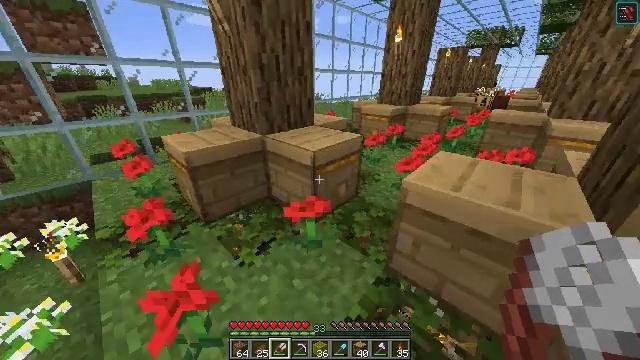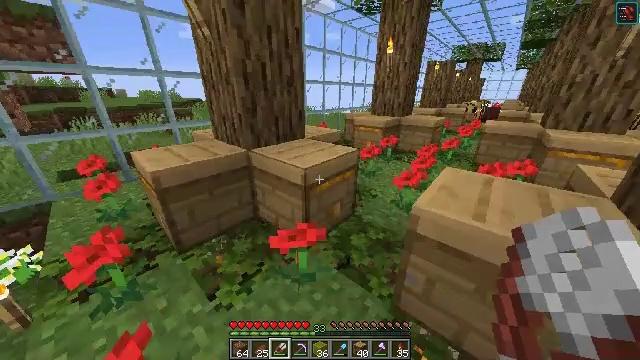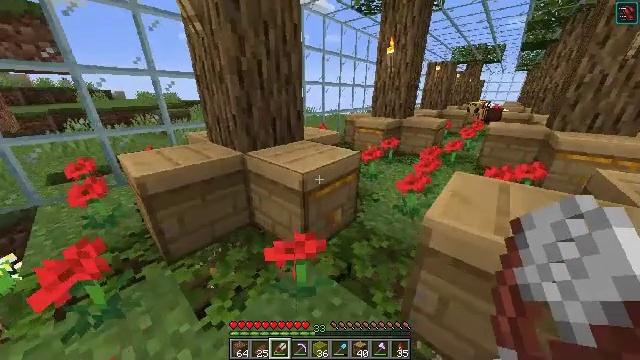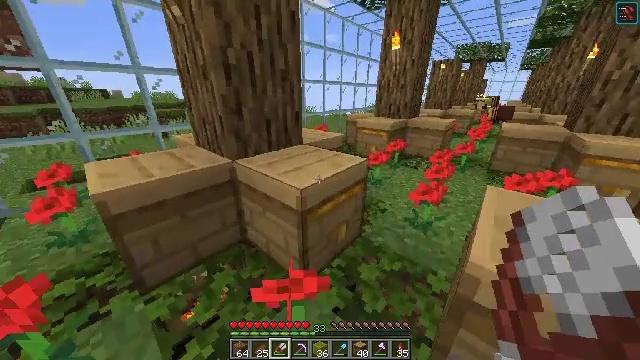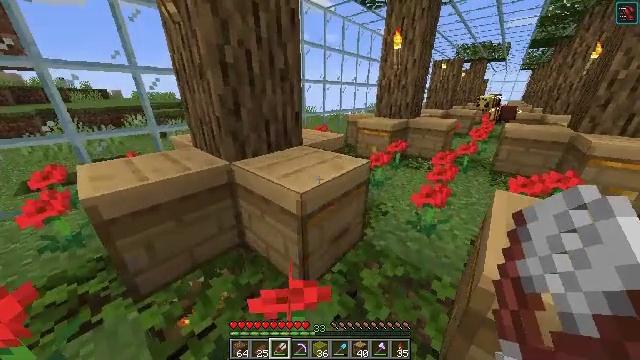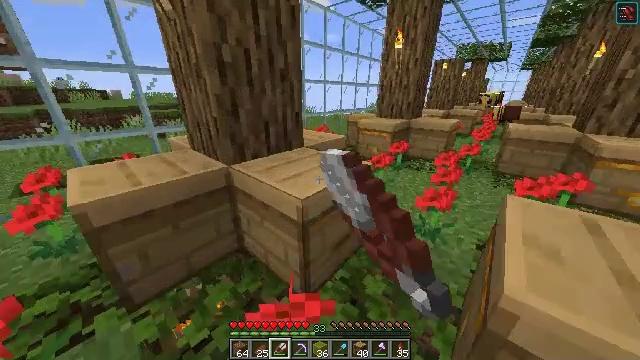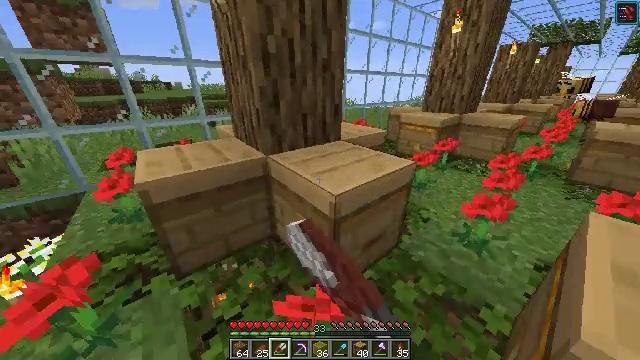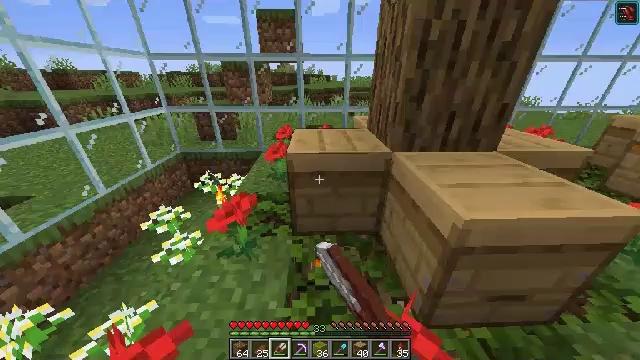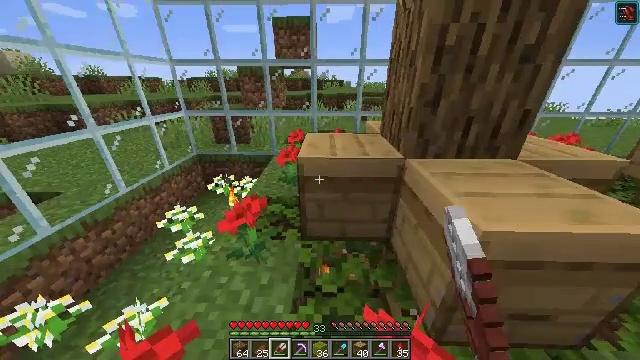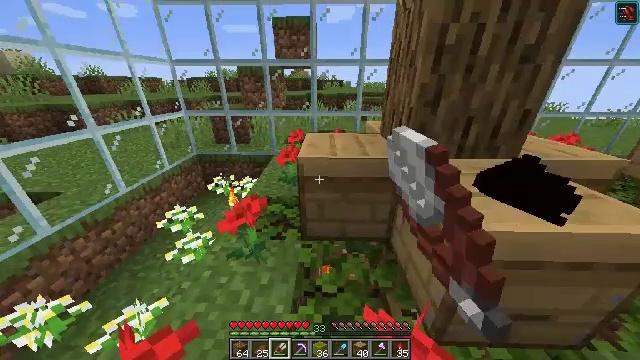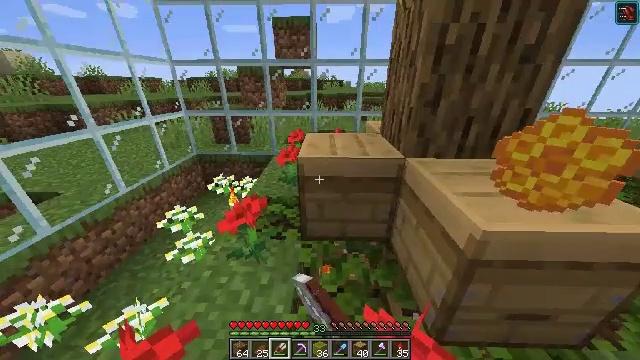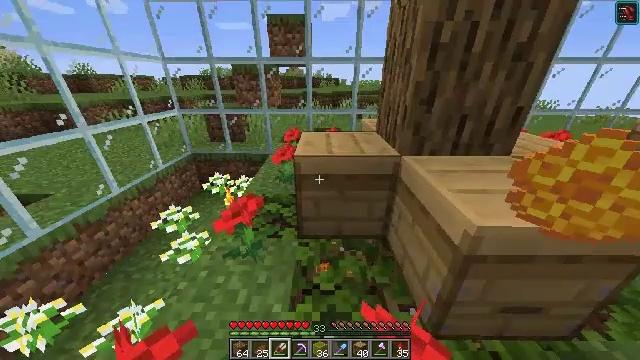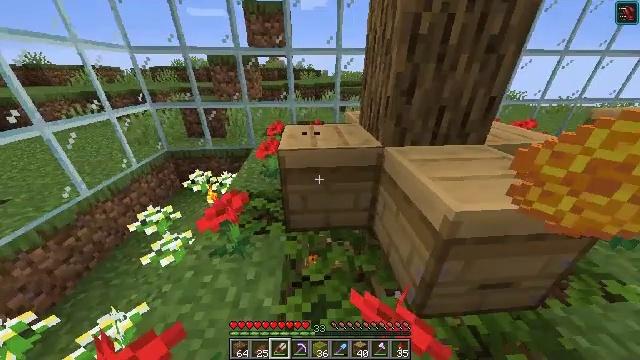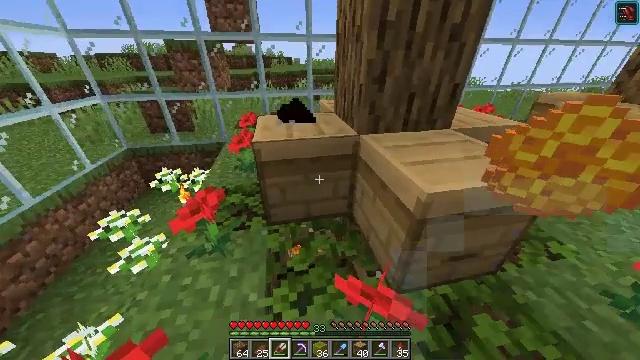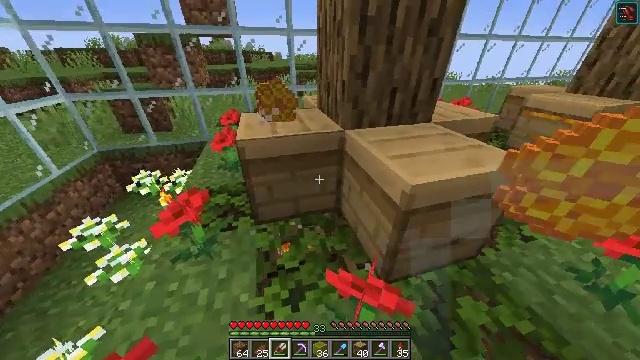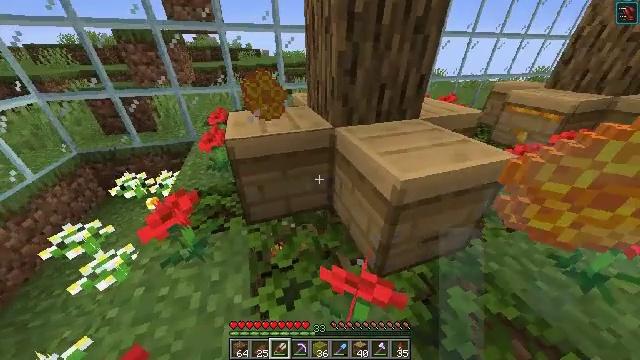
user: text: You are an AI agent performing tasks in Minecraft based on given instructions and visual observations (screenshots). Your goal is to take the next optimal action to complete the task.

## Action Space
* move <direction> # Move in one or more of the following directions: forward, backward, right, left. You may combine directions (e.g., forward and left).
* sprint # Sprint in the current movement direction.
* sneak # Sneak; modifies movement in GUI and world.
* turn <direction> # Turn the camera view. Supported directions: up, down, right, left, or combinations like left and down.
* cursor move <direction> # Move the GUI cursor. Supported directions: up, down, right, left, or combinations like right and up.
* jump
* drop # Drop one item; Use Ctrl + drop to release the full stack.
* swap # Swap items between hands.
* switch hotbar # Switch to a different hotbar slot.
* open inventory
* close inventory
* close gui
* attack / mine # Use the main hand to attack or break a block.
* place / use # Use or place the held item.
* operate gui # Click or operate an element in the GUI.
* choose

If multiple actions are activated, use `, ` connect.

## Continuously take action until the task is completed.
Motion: motion action
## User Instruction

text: Use 4 honeycombs to craft a honeycomb block.
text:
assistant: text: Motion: move forward, turn right and up, attack / mine
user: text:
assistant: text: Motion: move forward, attack / mine
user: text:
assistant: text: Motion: attack / mine
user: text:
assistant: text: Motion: attack / mine and use / place
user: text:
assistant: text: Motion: attack / mine and use / place
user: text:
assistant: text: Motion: turn left and down, attack / mine and use / place
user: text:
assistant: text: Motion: turn left and down, attack / mine
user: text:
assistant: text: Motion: turn left and up, attack / mine and use / place
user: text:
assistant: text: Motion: attack / mine and use / place
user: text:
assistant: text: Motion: attack / mine and use / place
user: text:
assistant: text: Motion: turn right, attack / mine
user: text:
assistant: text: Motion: turn right and down, attack / mine
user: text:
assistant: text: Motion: turn right and down, attack / mine
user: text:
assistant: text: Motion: turn right and down, attack / mine
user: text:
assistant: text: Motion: turn right, attack / mine
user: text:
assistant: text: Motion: turn right and down, attack / mine
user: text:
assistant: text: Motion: turn right and down, attack / mine
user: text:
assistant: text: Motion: turn right, attack / mine
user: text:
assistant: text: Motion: turn right, attack / mine
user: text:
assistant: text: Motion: turn right, attack / mine
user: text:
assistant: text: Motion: turn right, attack / mine
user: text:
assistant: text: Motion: attack / mine
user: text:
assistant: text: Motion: attack / mine
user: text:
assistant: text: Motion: attack / mine
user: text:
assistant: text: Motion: attack / mine
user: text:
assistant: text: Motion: attack / mine
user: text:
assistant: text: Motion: turn left, attack / mine
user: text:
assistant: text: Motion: move left, turn left and up, attack / mine
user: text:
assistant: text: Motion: move left, turn left, attack / mine
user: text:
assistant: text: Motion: move forward and move left, turn left, attack / mine